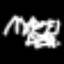
Label: octagon